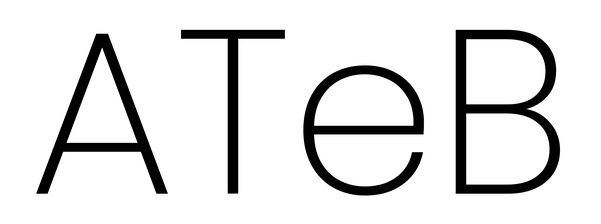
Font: Poppins-ExtraLight